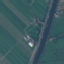
Label: River